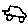
Label: car